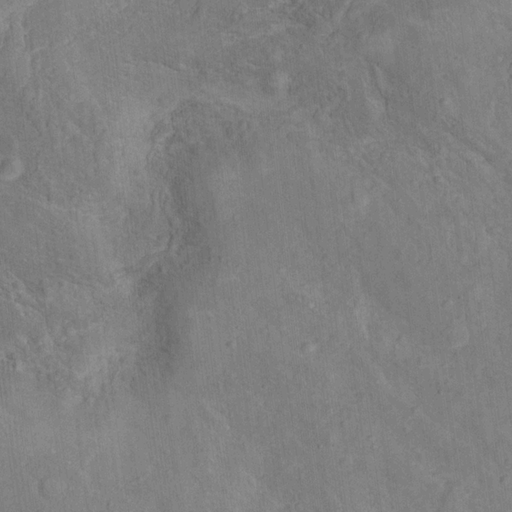
Classes present: Background